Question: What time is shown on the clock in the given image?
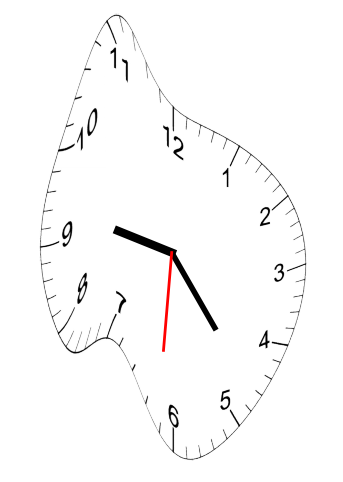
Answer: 09:23:31